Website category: jobs
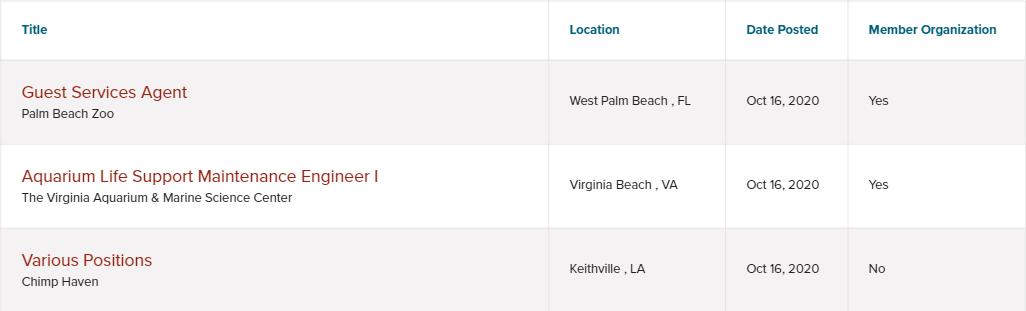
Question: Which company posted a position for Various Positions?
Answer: Chimp Haven

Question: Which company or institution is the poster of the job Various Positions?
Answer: Chimp Haven

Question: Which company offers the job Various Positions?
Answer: Chimp Haven

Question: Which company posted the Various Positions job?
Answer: Chimp Haven

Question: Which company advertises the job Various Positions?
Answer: Chimp Haven

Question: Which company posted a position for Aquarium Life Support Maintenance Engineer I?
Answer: The Virginia Aquarium & Marine Science Center

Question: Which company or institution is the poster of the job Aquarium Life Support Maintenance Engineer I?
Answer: The Virginia Aquarium & Marine Science Center

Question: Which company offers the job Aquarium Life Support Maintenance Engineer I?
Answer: The Virginia Aquarium & Marine Science Center

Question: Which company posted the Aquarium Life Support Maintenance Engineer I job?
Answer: The Virginia Aquarium & Marine Science Center

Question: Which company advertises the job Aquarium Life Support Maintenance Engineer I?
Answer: The Virginia Aquarium & Marine Science Center

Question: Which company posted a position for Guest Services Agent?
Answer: Palm Beach Zoo

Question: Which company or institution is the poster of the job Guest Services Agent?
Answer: Palm Beach Zoo

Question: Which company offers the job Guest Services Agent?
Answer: Palm Beach Zoo

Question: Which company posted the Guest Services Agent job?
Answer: Palm Beach Zoo

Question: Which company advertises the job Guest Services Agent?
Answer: Palm Beach Zoo

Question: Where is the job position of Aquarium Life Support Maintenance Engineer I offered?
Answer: Virginia Beach , VA

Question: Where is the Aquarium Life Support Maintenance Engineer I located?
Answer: Virginia Beach , VA

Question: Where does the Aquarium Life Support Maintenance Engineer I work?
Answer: Virginia Beach , VA

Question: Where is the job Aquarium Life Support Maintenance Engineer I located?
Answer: Virginia Beach , VA

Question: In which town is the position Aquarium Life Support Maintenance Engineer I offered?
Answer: Virginia Beach , VA

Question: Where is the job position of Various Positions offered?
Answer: Keithville , LA

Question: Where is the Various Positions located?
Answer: Keithville , LA

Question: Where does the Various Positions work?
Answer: Keithville , LA

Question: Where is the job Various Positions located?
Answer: Keithville , LA

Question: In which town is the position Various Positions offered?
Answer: Keithville , LA

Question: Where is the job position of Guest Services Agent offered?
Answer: West Palm Beach , FL

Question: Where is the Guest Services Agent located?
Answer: West Palm Beach , FL

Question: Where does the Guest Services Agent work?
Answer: West Palm Beach , FL

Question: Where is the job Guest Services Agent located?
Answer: West Palm Beach , FL

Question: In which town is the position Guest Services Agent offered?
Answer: West Palm Beach , FL

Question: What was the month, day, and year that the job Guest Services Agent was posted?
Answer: Oct 16, 2020

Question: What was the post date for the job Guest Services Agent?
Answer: Oct 16, 2020

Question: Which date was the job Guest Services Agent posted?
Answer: Oct 16, 2020

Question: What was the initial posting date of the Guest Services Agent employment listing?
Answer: Oct 16, 2020

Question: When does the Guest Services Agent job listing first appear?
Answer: Oct 16, 2020

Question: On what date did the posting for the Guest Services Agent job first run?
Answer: Oct 16, 2020

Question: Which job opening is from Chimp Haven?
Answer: Various Positions

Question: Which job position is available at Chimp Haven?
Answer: Various Positions

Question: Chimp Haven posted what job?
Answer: Various Positions

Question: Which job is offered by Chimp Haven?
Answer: Various Positions

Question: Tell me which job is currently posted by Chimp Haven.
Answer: Various Positions

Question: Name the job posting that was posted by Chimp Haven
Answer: Various Positions

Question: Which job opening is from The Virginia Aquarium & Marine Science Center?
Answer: Aquarium Life Support Maintenance Engineer I

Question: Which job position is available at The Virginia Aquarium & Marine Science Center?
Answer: Aquarium Life Support Maintenance Engineer I

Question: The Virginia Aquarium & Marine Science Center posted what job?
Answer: Aquarium Life Support Maintenance Engineer I

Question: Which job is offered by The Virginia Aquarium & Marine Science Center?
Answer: Aquarium Life Support Maintenance Engineer I

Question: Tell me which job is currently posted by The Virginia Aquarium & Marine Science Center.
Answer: Aquarium Life Support Maintenance Engineer I

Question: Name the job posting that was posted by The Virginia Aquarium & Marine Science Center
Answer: Aquarium Life Support Maintenance Engineer I

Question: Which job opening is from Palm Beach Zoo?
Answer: Guest Services Agent

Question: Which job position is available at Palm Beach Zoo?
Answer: Guest Services Agent

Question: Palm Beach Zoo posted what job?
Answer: Guest Services Agent

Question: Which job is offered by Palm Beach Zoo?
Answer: Guest Services Agent

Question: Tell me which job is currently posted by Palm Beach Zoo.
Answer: Guest Services Agent

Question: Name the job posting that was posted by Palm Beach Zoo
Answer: Guest Services Agent

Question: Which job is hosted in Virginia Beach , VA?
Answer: Aquarium Life Support Maintenance Engineer I

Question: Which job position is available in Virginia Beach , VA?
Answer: Aquarium Life Support Maintenance Engineer I

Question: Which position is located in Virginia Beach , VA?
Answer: Aquarium Life Support Maintenance Engineer I

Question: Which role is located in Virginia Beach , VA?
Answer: Aquarium Life Support Maintenance Engineer I

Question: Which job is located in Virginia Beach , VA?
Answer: Aquarium Life Support Maintenance Engineer I

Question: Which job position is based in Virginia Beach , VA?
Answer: Aquarium Life Support Maintenance Engineer I

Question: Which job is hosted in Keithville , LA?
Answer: Various Positions

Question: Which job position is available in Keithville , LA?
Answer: Various Positions

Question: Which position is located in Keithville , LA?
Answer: Various Positions

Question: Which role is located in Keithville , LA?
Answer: Various Positions